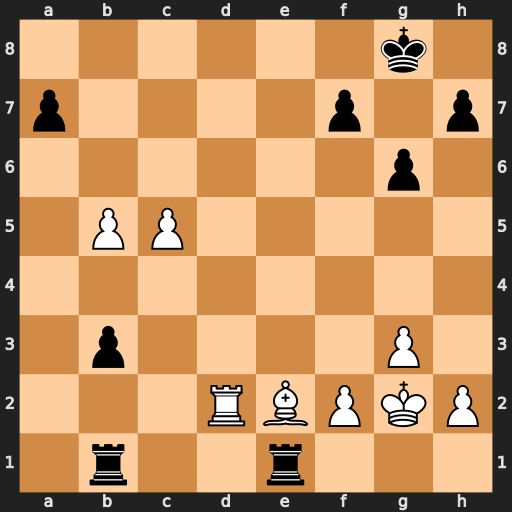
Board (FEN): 6k1/p4p1p/6p1/1PP5/8/1p4P1/3RBPKP/1r2r3
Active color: w
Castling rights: -
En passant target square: -
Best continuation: b6 axb6 cxb6 Rxe2 Rxe2